Question: I have created a full mssql backup file and now i want to restore it to a certain point of time. But i can't.
I select the device backup and the list of "Restore items" shows. Then i specify the "Point of time", but then the items in the "Restore items" list gets blank and i can't select a database to restore.
The backup contains the log file. When i restore the backup without the "Point of time" option the file is also restored.
Is there something i need to enable when i make the backup? Or what is doing wrong here?

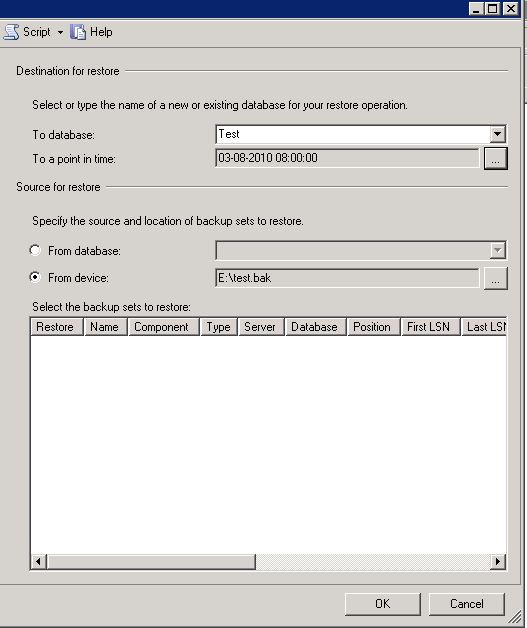
Answer: Point-In-Time restores need a backup that contains the DB log. If you take a simple backup only, there is no information what rows are changed over time. For backups that can restore to any point in time, set the database to the Full Recovery Model, this includes the log in backups. See <URL> for details.